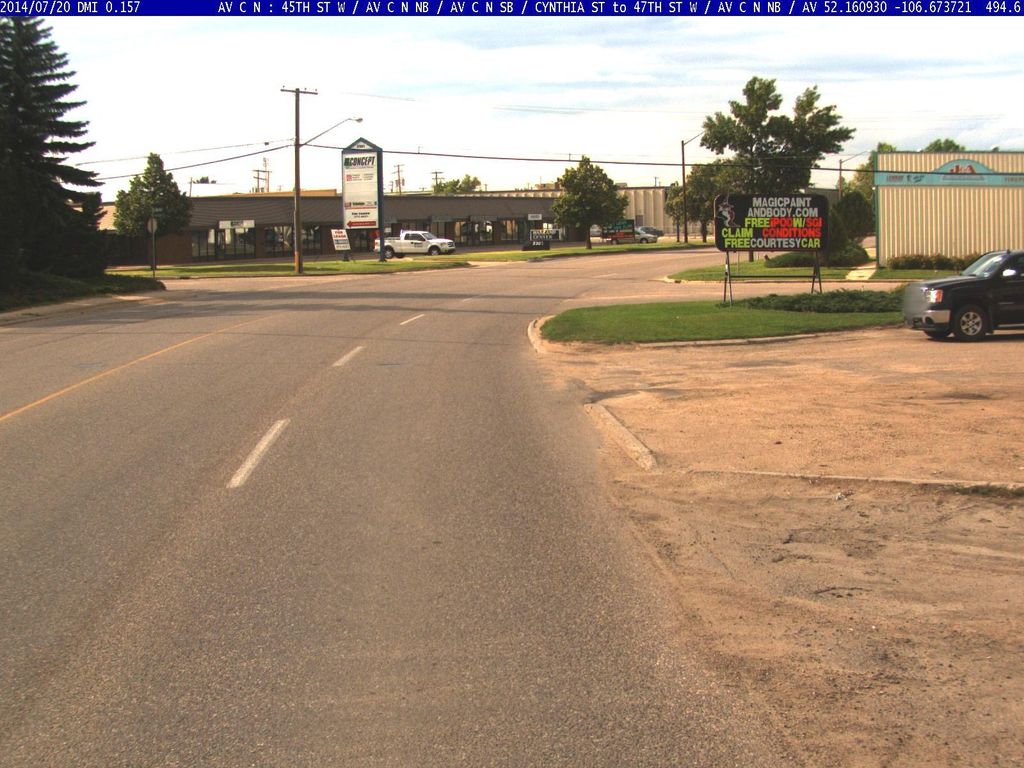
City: saskatoon